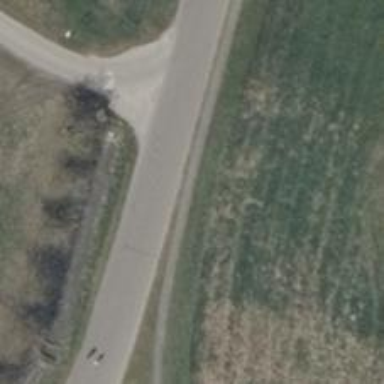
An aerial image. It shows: Paved residential road.